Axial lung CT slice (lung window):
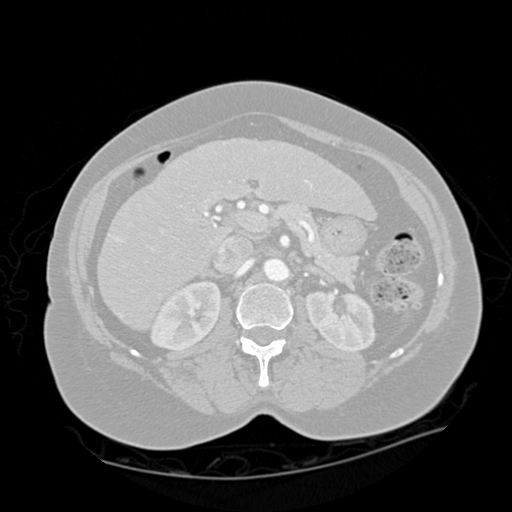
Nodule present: no